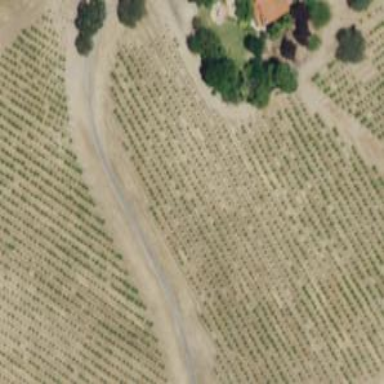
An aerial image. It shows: Vineyard where grapes are grown.